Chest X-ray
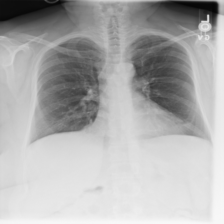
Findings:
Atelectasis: negative
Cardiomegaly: negative
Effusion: negative
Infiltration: negative
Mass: negative
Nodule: negative
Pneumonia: negative
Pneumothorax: negative
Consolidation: negative
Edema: negative
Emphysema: negative
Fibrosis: negative
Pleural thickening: negative
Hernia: negative